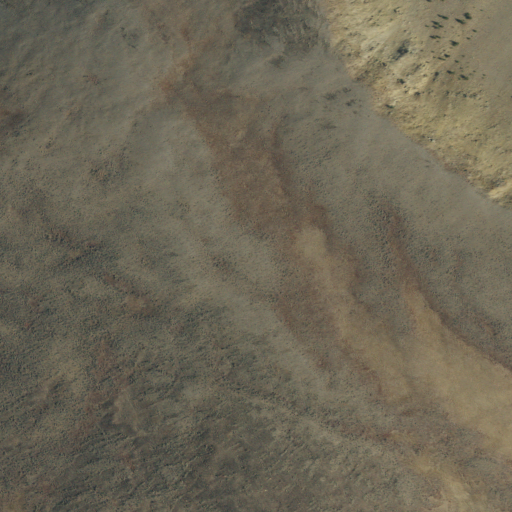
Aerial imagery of mountain in Idaho named Blizzard Mountain containing only shrub